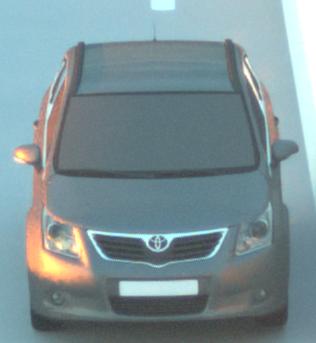
Make: Toyota
Model: Avensis 1.6
Detailed model: Avensis (T27) Notch Back
Model produced from: 2009/01
Model produced until: 2010/08
Doors: 4
Color: gray
Road condition: dry road
Daytime: sunrise or sunset
Contrast: medium contrast